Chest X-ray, PA view. Patient: 45 years old, sex M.
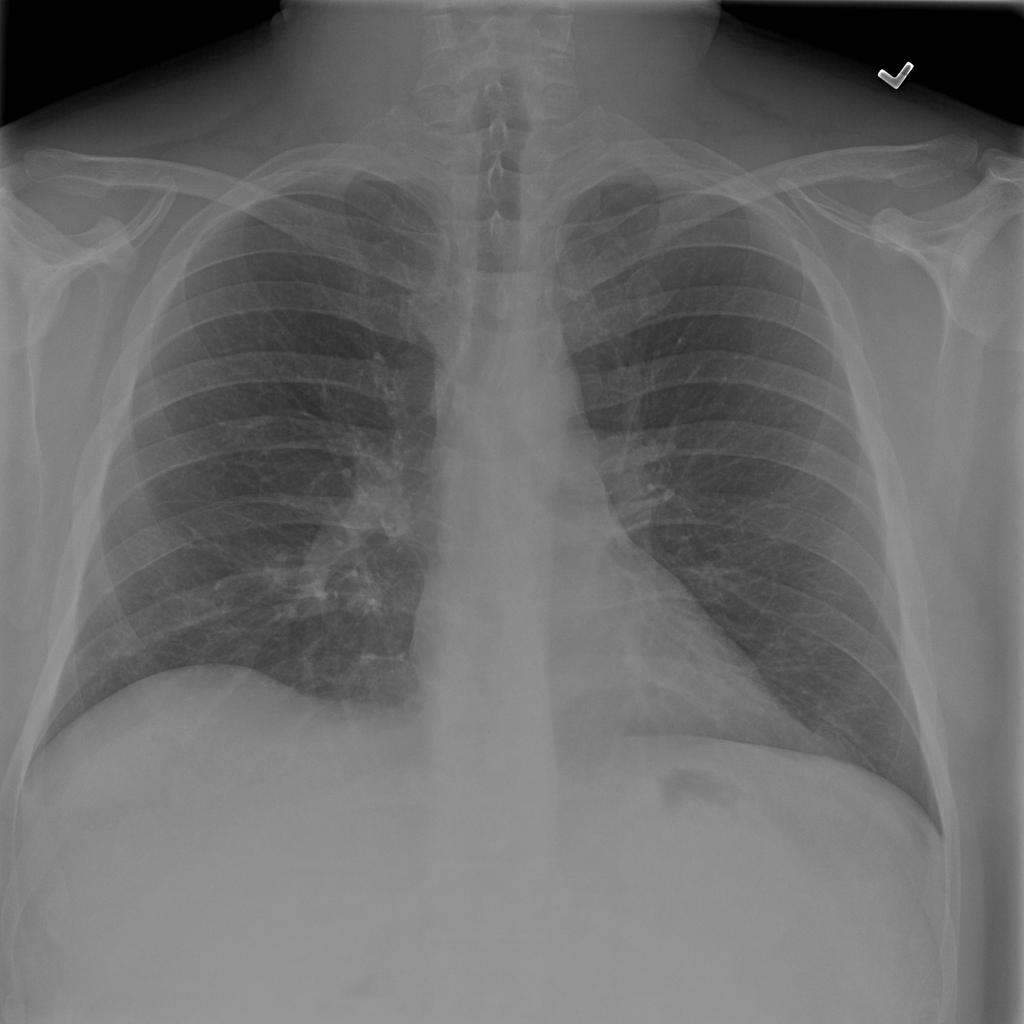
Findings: No Finding